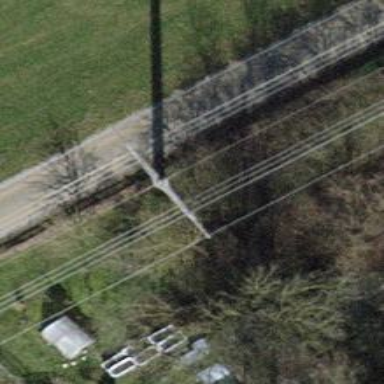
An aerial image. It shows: Double and single power lines with 8 cables.